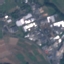
Label: Industrial